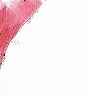
Metastatic tissue present: no